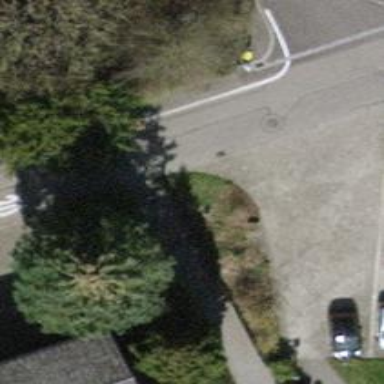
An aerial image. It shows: Footway along the road.